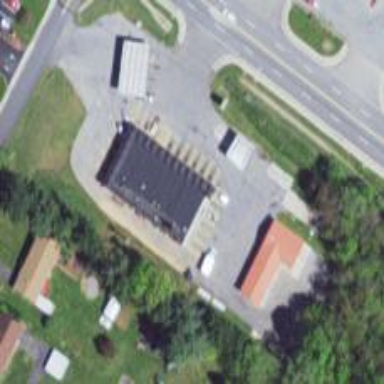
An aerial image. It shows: Convenience shop.